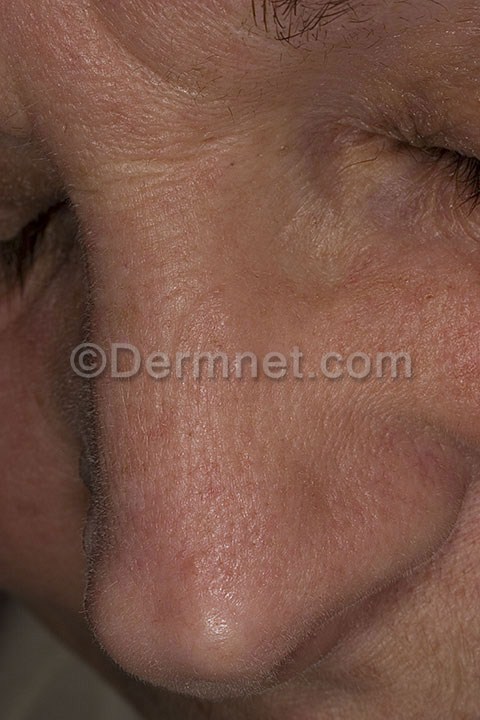
Disease: Seborrheic Keratoses and other Benign Tumors